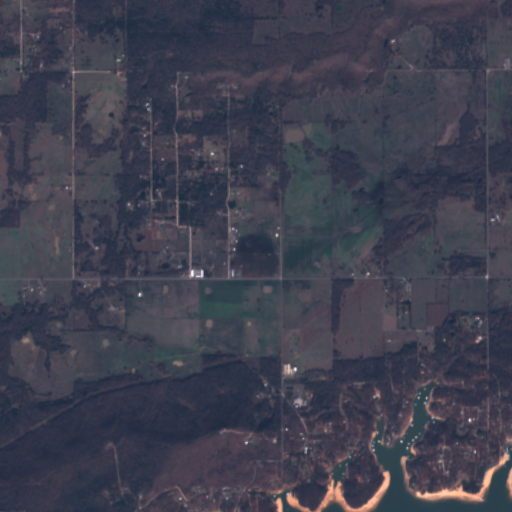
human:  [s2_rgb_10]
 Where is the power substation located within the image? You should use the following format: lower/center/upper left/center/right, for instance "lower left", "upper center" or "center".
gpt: The power substation is located in the upper right of the image.
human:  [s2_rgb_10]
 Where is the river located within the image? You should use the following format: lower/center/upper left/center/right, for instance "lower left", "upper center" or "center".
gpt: The river is located in the lower right of the image.
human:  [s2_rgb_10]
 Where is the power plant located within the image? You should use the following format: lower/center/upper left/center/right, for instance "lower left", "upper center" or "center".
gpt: There is no power plant in the image.